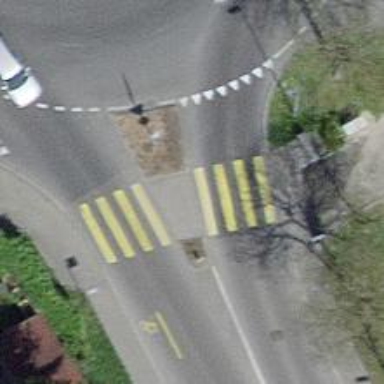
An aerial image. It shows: Road with traffic signals.